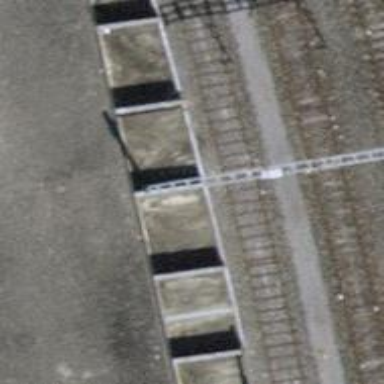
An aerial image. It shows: Railway track with electrified contact lines. This is siding track.